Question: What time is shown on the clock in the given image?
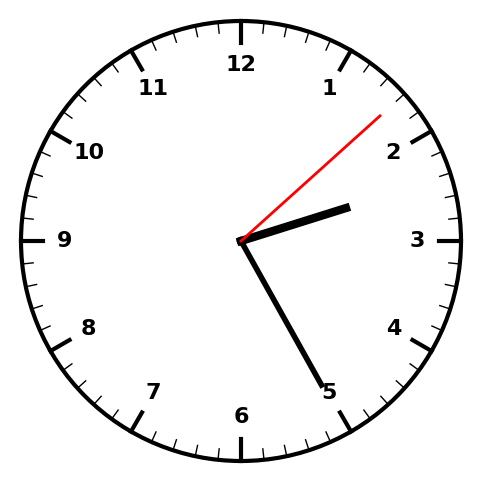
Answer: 02:25:08